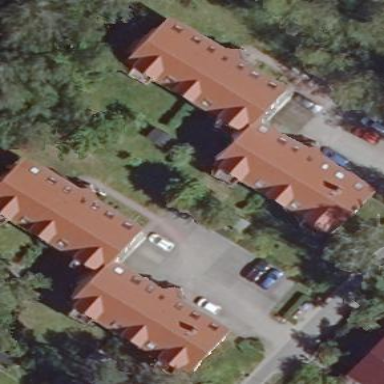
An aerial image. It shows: View of apartment building.